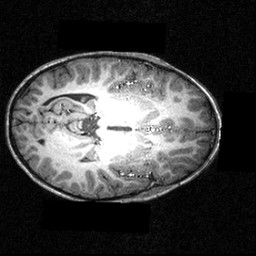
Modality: T1w
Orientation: axial
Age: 12
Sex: male
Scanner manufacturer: siemens
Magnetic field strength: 3.951 T
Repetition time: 1.5 s
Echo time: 0.00335 s